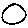
Label: circle